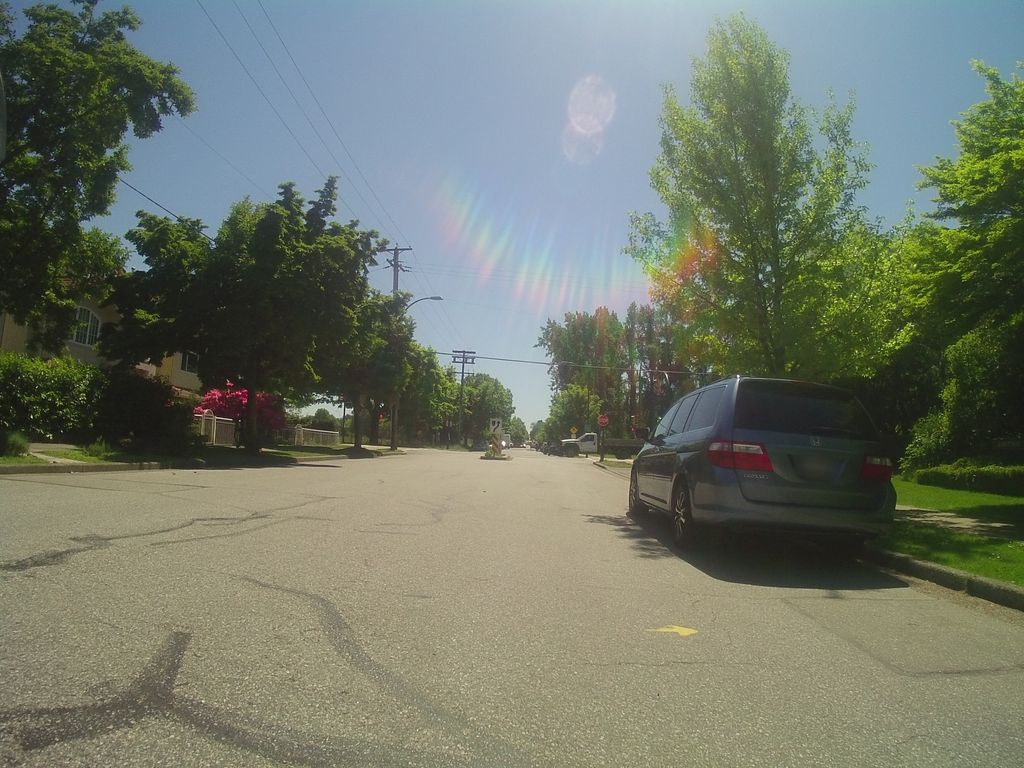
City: vancouver